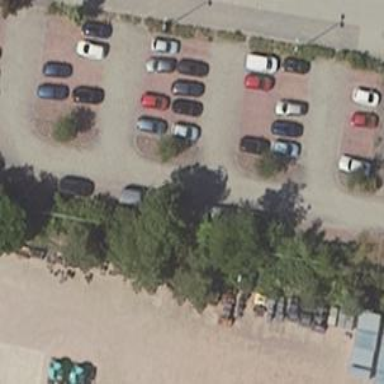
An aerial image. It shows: Road serving as parking aisle.